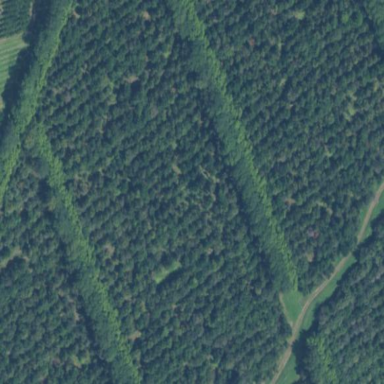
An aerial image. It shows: Orchard filled with macadamia trees.